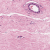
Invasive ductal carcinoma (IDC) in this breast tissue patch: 0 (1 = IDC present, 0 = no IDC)